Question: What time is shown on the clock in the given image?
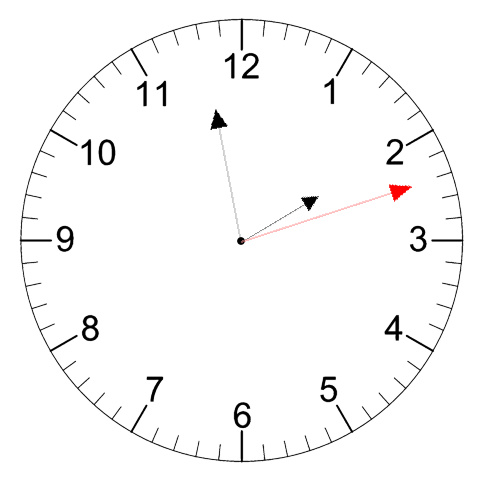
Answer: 01:58:12